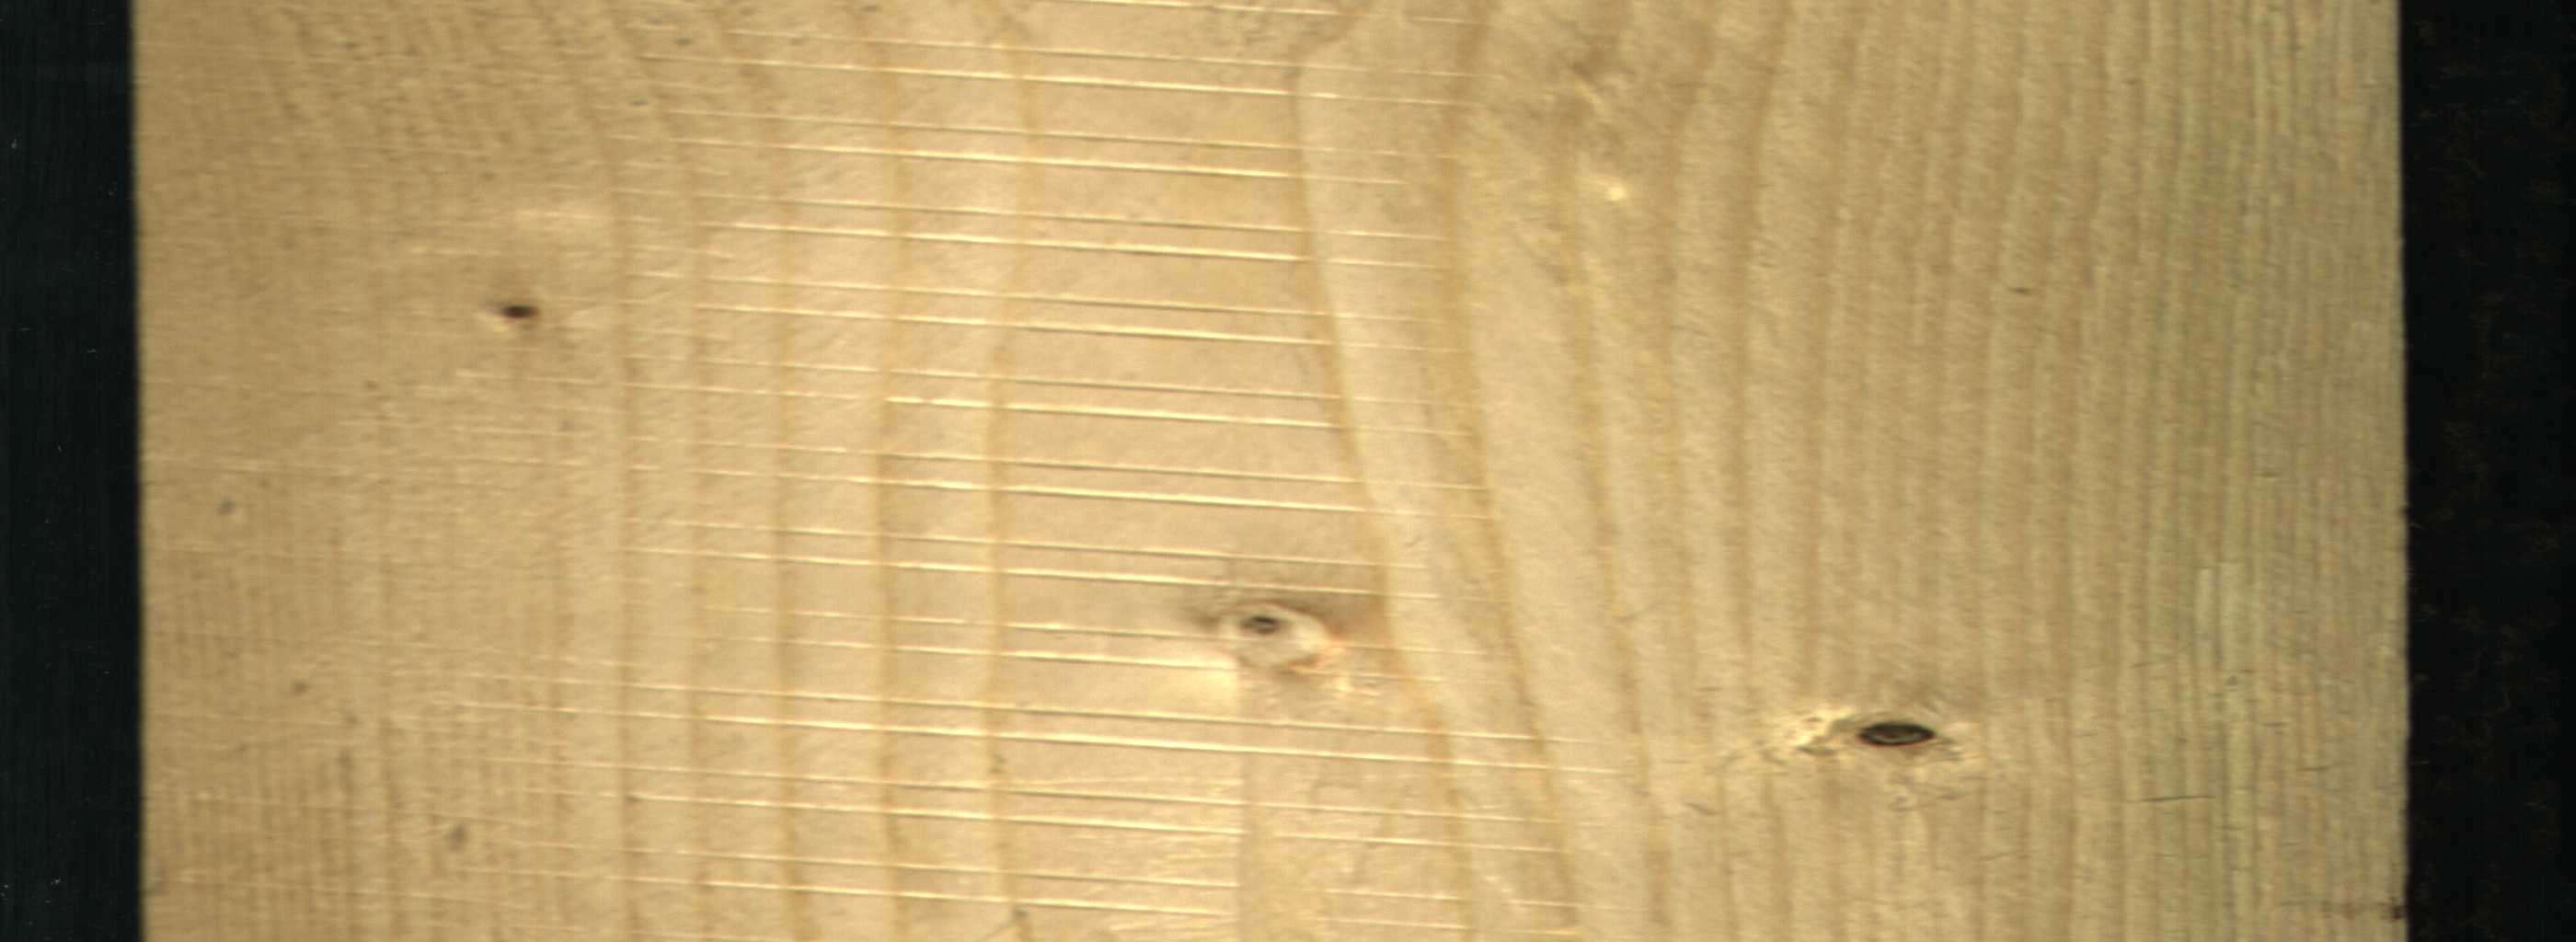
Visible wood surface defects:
Dead_Knot
Dead_Knot
Live_Knot